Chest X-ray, PA view. Patient: 65 years old, sex F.
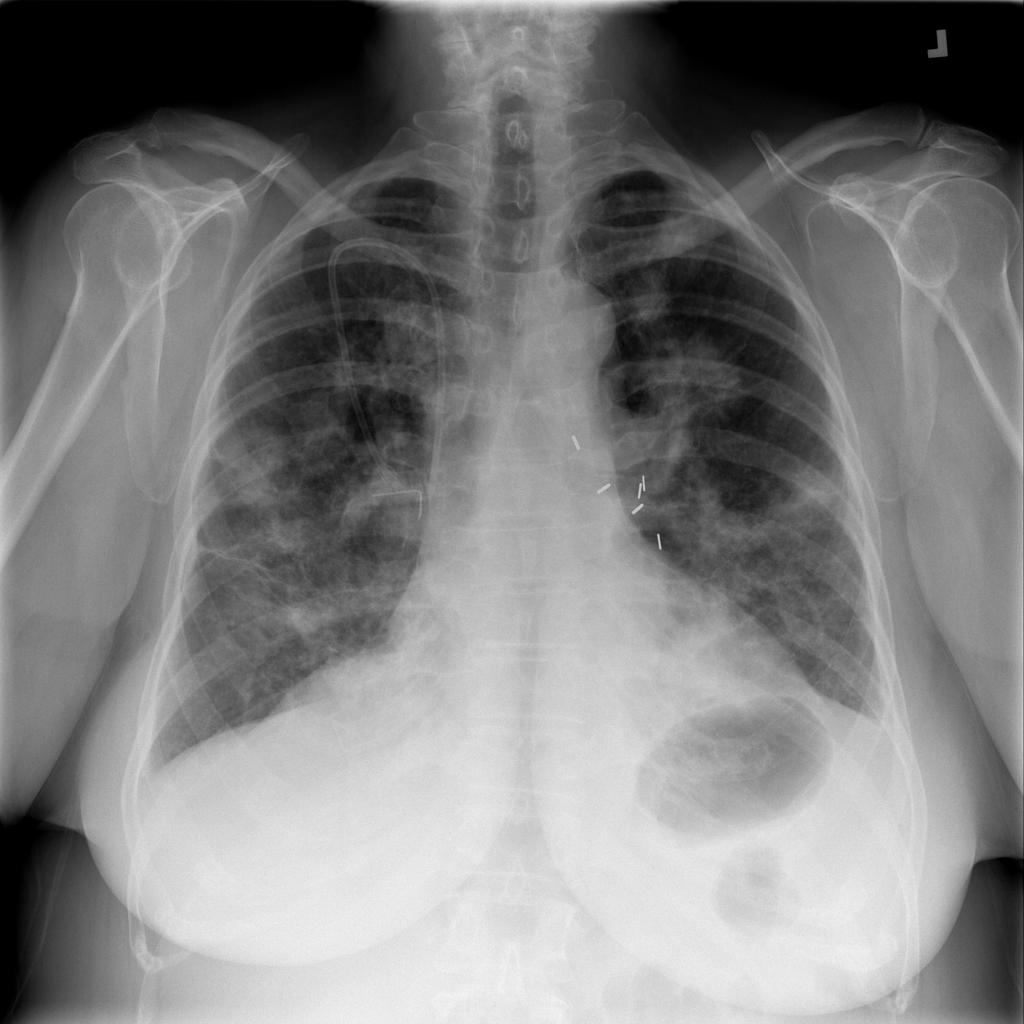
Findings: Infiltration